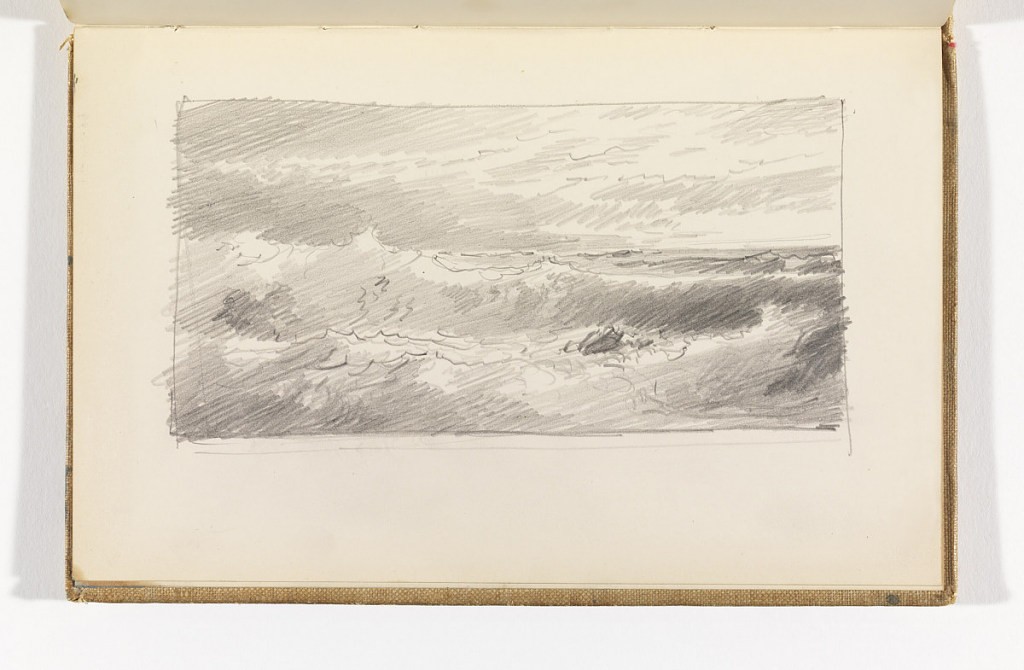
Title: Seascape with Possible Rock
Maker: William Trost Richards, American, 1833–1905
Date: after 1878
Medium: Graphite on cream wove paper
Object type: Sketchbook folio
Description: View of choppy ocean out towards horizon, (possible) rock at bottom right.